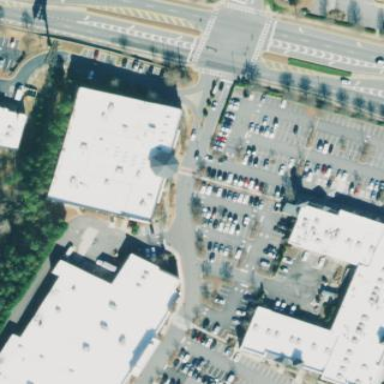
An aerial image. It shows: Commercial building that houses fitness center.